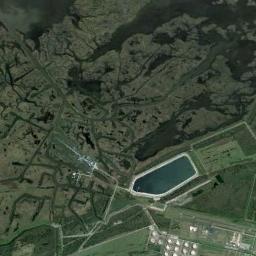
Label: wetland